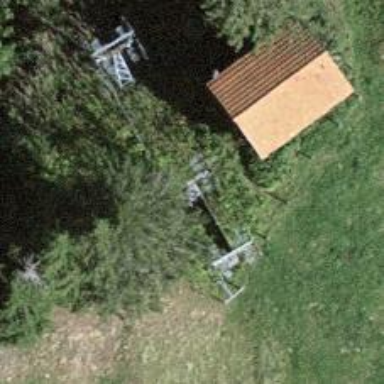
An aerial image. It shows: Pylon for aerialway.